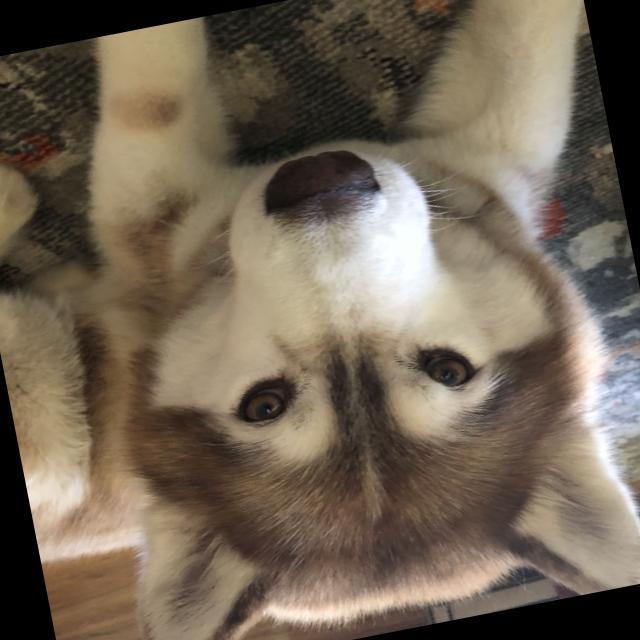
Healthy canine skin — no visible lesions, inflammation, or abnormalities. The skin and coat appear normal.